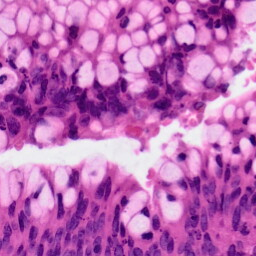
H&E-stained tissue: Colon